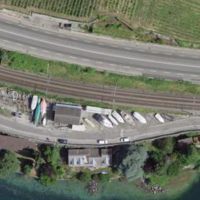
EUNIS habitat code: 54
Species observed at this site:
Phalacrocorax carbo